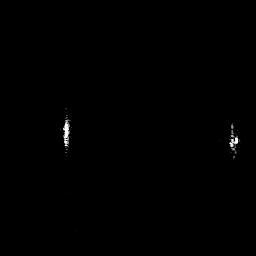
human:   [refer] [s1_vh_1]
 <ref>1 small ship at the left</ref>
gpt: <box>[[23, 46, 27, 55, 0]]</box>